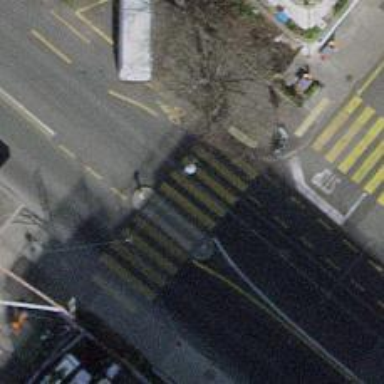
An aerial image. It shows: Uncontrolled road crossing with pedestrian island.